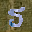
Label: 5